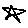
Label: star